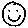
Label: smiley face